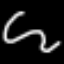
Label: squiggle